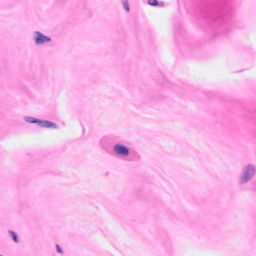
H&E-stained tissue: Breast